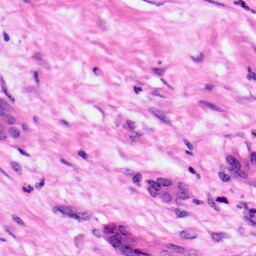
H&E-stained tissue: Pancreatic